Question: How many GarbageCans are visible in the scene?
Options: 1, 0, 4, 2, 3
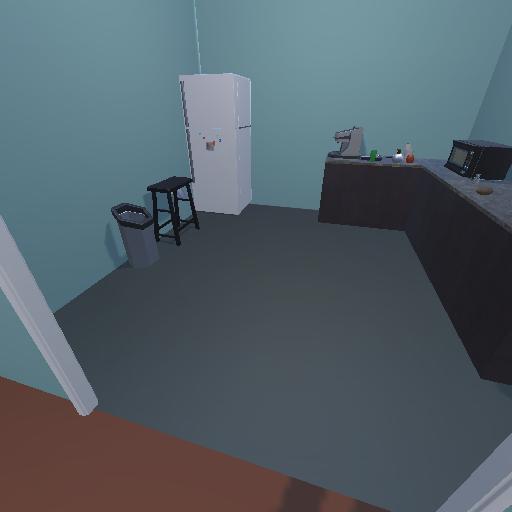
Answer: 1